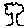
Label: tree